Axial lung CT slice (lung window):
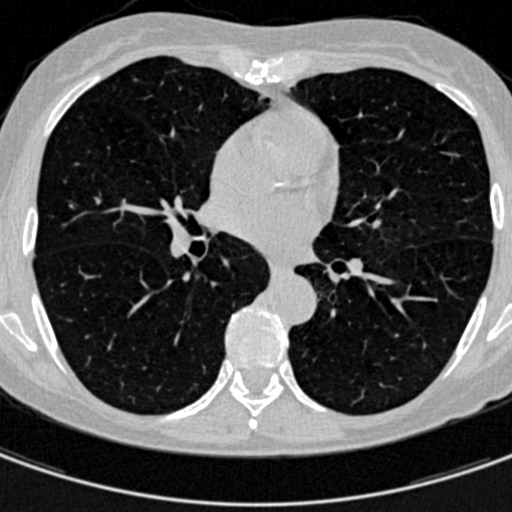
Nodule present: no